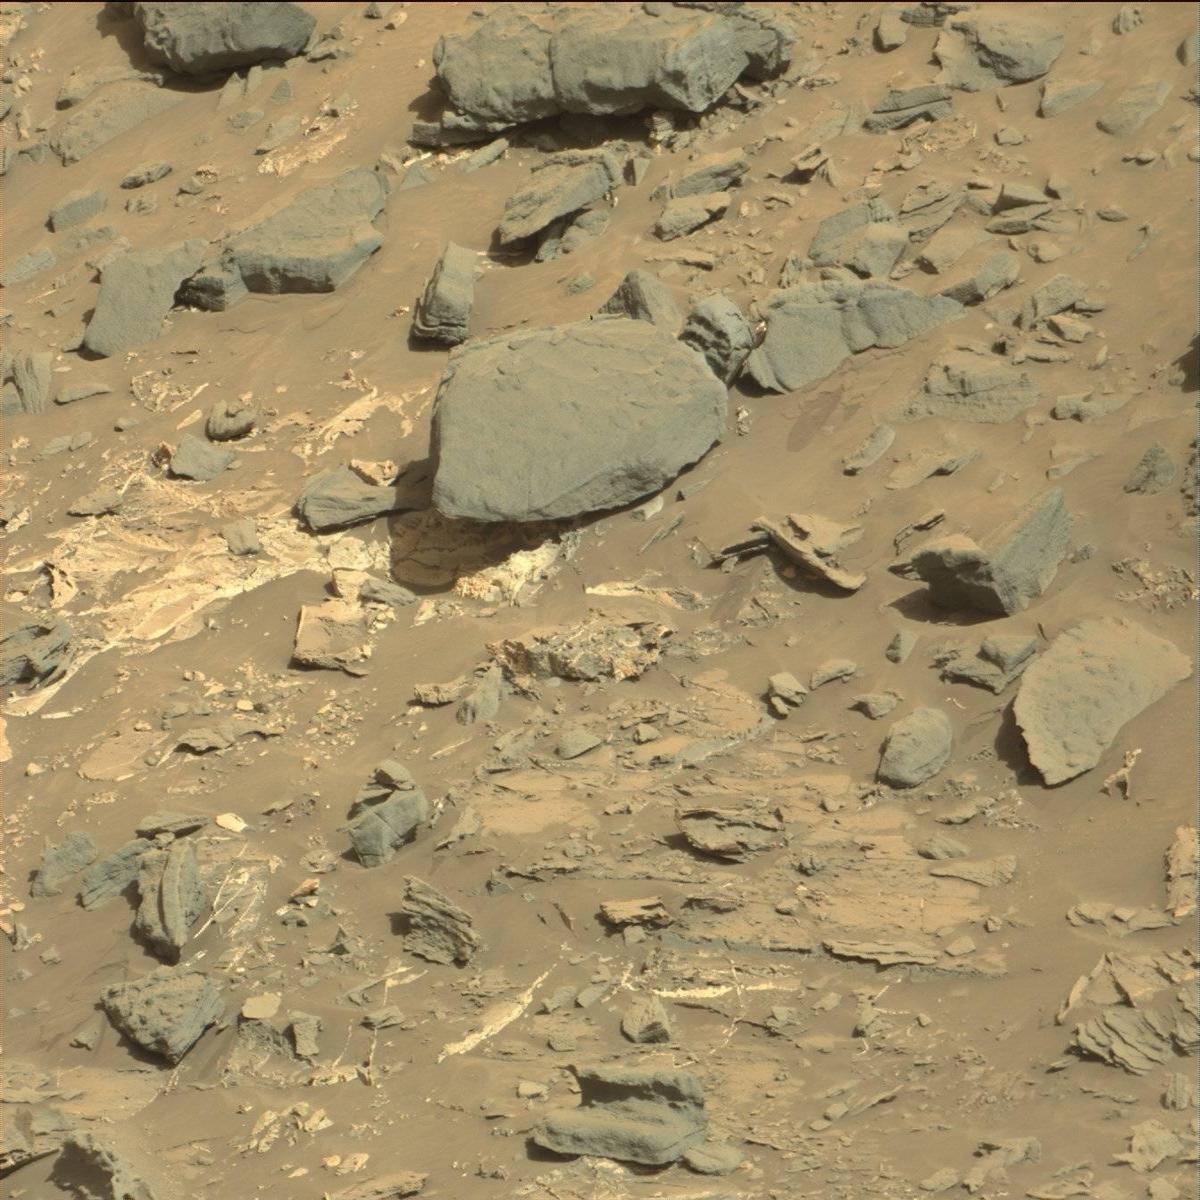
Terrain classes present: Bedrock, Rock, Sand / Soil